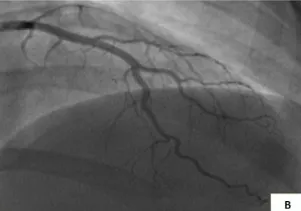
Control coronarography performed radially showed the complete disappearance of the thrombotic lesion.
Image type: radiology (x_ray)